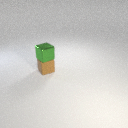
small brown rubber cube below small green metal cube